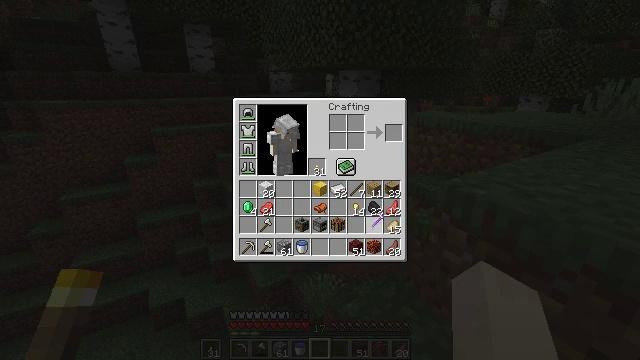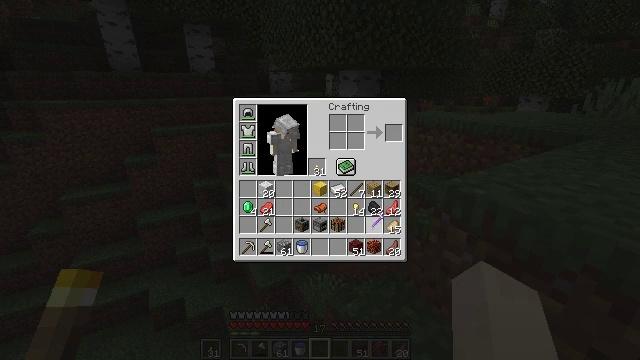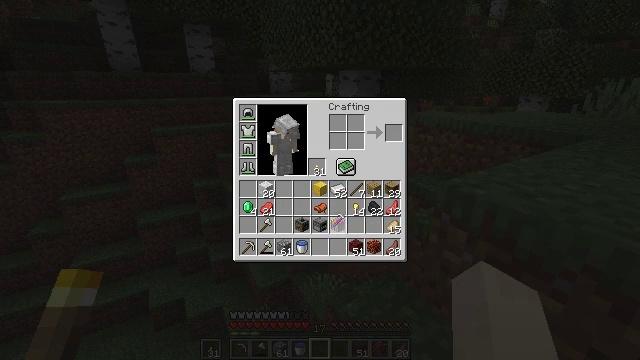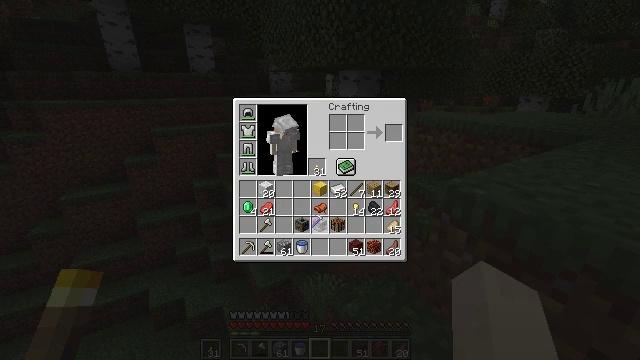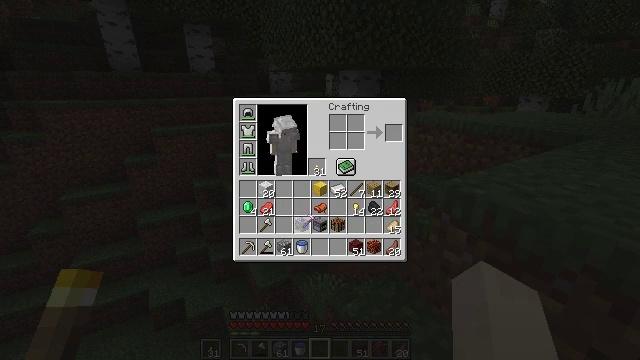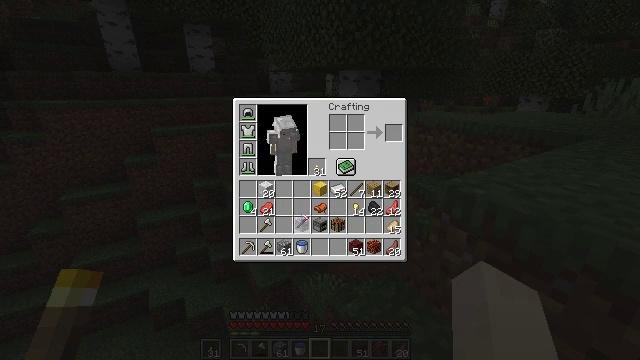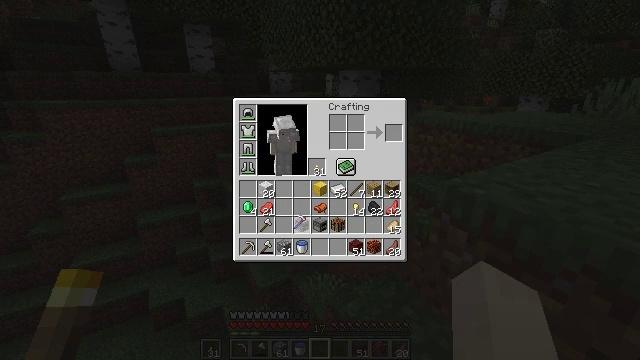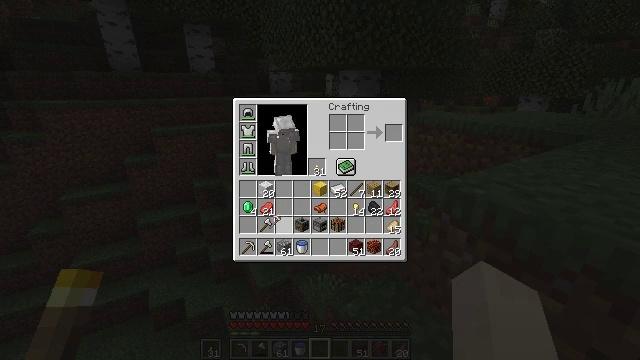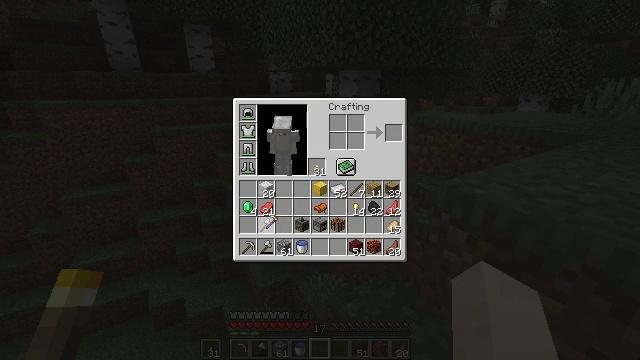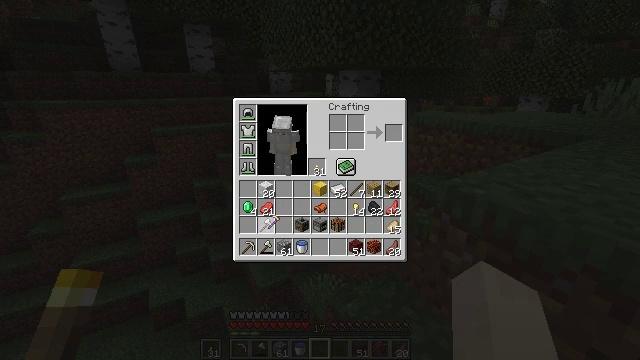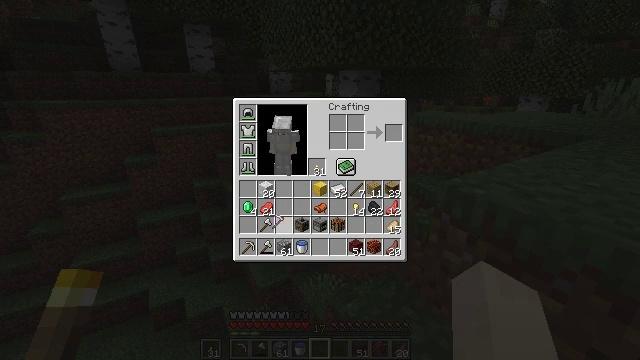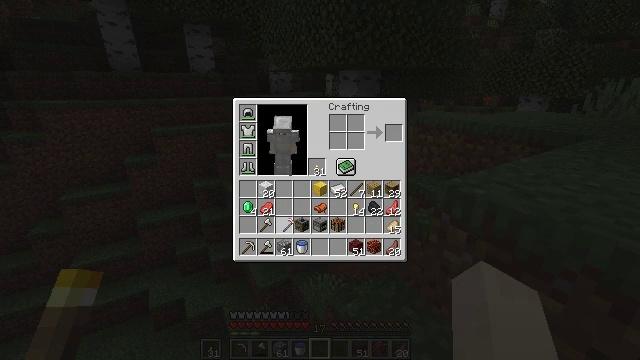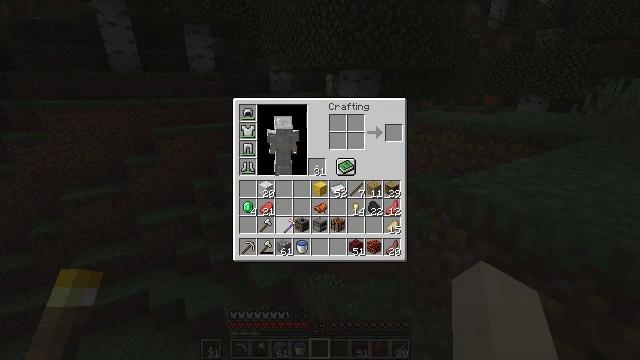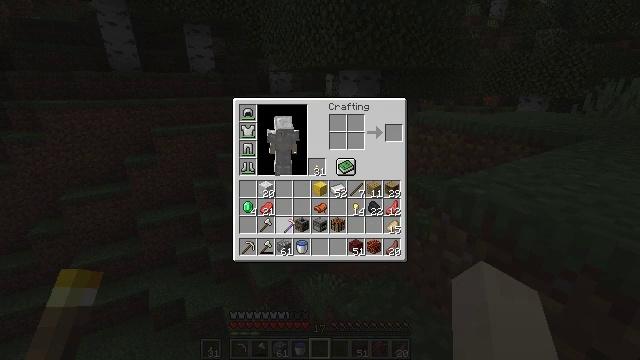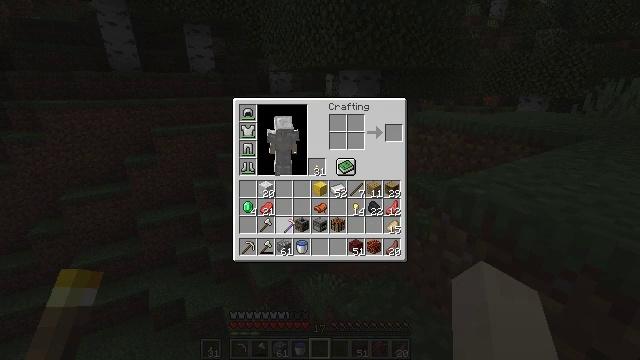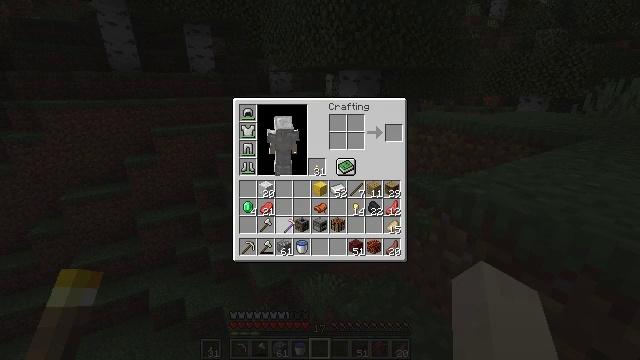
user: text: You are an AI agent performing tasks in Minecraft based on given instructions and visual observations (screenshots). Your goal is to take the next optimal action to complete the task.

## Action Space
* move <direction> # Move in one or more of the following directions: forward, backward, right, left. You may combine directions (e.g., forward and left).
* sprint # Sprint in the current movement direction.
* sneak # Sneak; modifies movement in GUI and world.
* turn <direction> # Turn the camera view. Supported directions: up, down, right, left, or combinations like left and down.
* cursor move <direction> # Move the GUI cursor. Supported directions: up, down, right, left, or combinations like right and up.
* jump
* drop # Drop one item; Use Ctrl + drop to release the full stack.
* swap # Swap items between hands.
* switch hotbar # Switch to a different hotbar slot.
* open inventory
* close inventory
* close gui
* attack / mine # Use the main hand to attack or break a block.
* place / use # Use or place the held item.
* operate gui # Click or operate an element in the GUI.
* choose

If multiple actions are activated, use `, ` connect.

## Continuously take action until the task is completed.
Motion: motion action
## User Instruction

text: Remove a magma block from the inventory.
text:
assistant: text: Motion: operate gui
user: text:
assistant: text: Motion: cursor move left
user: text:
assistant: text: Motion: cursor move left
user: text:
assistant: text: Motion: cursor move left
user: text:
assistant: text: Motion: no_op
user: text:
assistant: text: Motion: no_op
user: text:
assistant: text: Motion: cursor move left
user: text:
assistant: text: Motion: no_op
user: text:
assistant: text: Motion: no_op
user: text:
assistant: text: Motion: no_op
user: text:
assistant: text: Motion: cursor move right
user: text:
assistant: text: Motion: no_op
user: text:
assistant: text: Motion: no_op
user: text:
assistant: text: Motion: operate gui
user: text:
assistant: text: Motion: operate gui
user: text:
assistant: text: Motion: operate gui
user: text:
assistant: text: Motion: cursor move left
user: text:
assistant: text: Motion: cursor move left
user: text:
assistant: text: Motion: no_op
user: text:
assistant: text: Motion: no_op
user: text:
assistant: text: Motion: no_op
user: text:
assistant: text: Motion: no_op
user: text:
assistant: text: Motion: no_op
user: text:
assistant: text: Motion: no_op
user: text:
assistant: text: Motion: no_op
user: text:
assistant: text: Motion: operate gui
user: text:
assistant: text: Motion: operate gui
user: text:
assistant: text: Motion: cursor move right and down
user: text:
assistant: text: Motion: cursor move right
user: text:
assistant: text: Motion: no_op